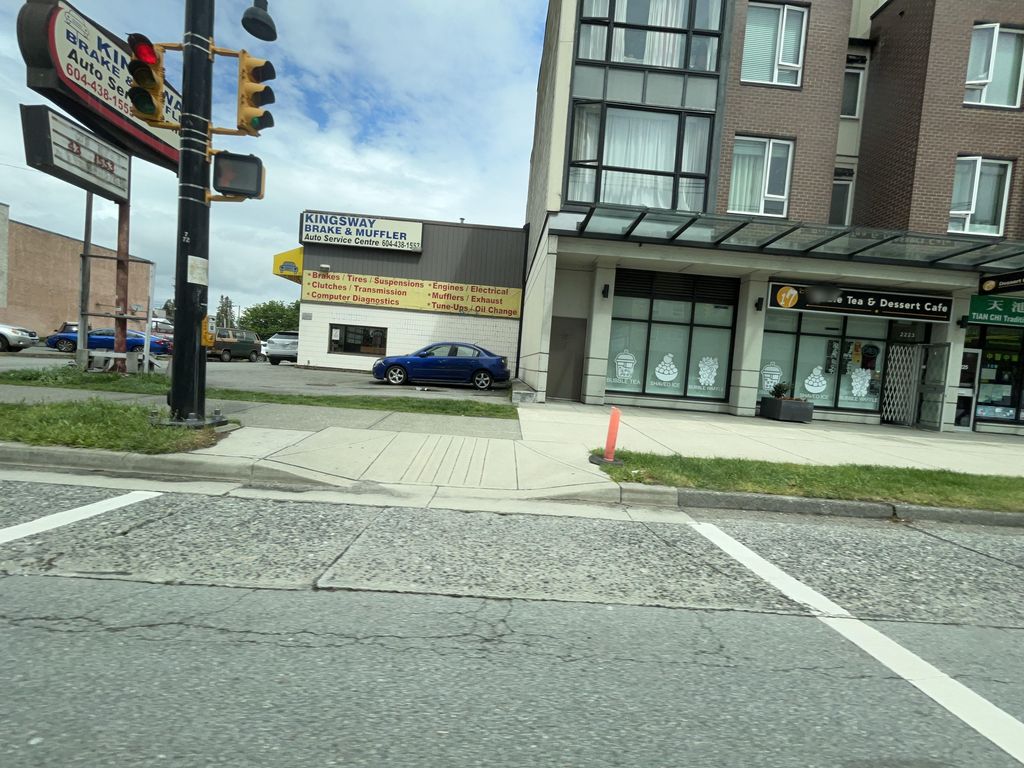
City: vancouver